Field crop: maize
Growth stage: 2
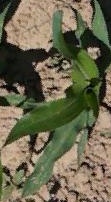
Species: maize